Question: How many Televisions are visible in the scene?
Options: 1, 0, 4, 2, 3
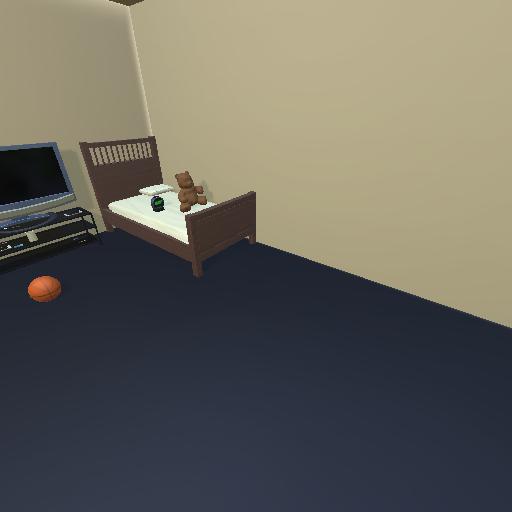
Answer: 1